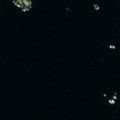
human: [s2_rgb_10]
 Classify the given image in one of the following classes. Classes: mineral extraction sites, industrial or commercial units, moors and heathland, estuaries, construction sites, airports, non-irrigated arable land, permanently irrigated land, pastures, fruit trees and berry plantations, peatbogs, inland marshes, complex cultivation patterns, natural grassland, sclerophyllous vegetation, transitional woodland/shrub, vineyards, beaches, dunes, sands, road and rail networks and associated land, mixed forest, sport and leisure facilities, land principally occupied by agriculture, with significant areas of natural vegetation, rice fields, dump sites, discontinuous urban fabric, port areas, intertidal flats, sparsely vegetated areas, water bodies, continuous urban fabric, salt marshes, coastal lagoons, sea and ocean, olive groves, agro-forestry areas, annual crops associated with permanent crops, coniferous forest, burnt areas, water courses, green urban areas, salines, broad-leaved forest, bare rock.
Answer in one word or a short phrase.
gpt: sea and ocean